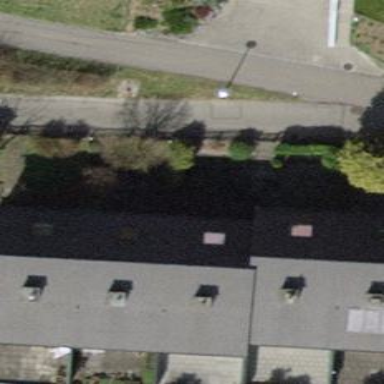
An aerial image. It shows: Image showing building with apartments.